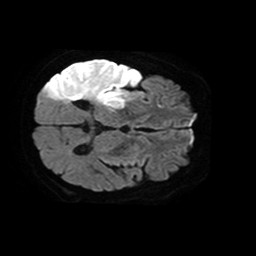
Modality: TRACE
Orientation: axial
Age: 67
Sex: female
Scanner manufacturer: philips
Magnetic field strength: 1.5 T
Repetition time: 3.879 s
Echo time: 0.09873 s